Interaction volume radius: 5 \u00c5
Interaction volume height: 35 \u00c5
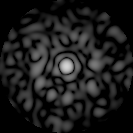
Disorder parameter: 0.7917